Aerial crown-view tile of a tropical tree (Barro Colorado Island, Panama), acquired 20250715:
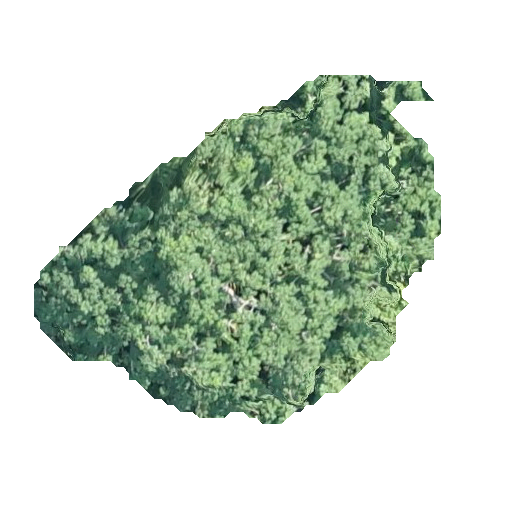
Species: Pseudobombax septenatum
GBIF accepted scientific name: Pseudobombax septenatum
Crown area: 137.261 m²